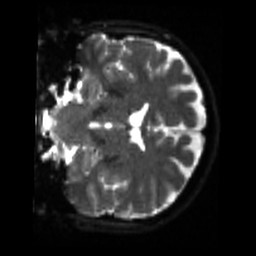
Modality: sbref
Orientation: coronal
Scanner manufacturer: siemens
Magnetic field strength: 3 T
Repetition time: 4 s
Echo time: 0.0594 s